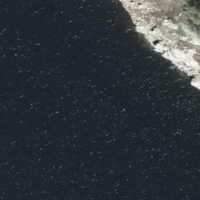
EUNIS habitat code: 14
Species observed at this site:
Saxifraga cotyledon